高一 · 计数
已知某地区中小学生人数和近视情况分别如图 1 和图 2 所示. 为了解该地区中小学生近视形成的原因, 用分层抽样的方法抽取 $2 \%$ 的学生进行调查, 则样本容量和抽取的高中生
近视人数分别为

(1)

(2)
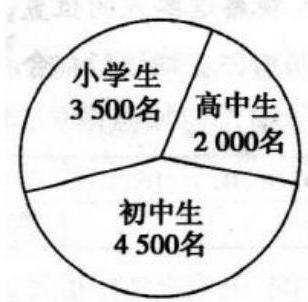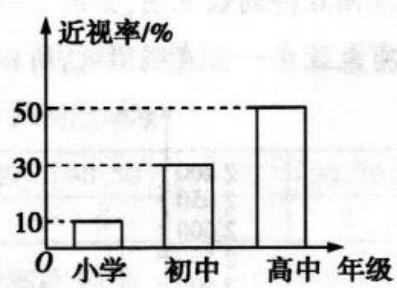
A. 100,10
B. 200,10
C. 100,20
D. 200,20
答案: D
解析: 易知 $(3500+4500+2000) \times 2 \%=200$ 即样本容量; 抽取的高中生人数为 $2000 \times$ $2 \%=40$, 由于其近视率为 $50 \%$, 所以近视的人数为 $40 \times 50 \%=20$.